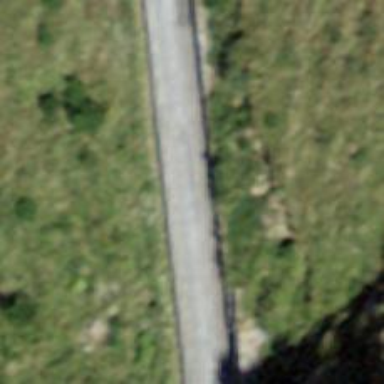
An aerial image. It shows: Service road with smooth asphalt surface of grade 1 tracktype.